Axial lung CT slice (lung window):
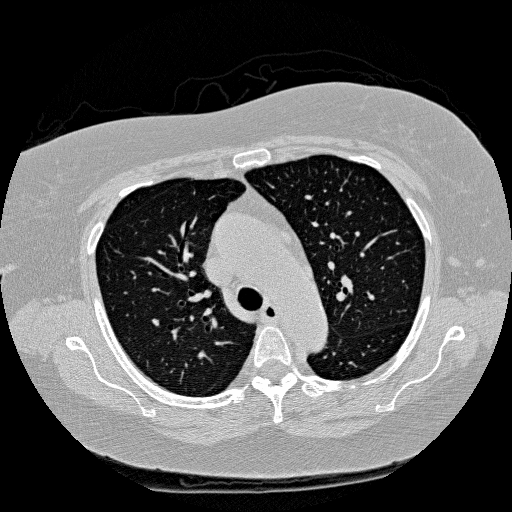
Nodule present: no